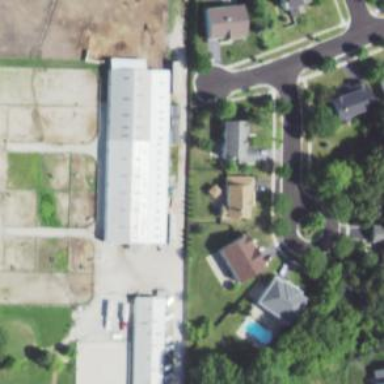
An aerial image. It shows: Stable building.